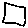
Label: square